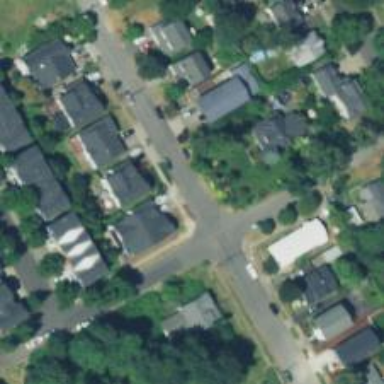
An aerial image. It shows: Residential road with sidewalk on the left side.